Question: What is the measurement shown in the image?
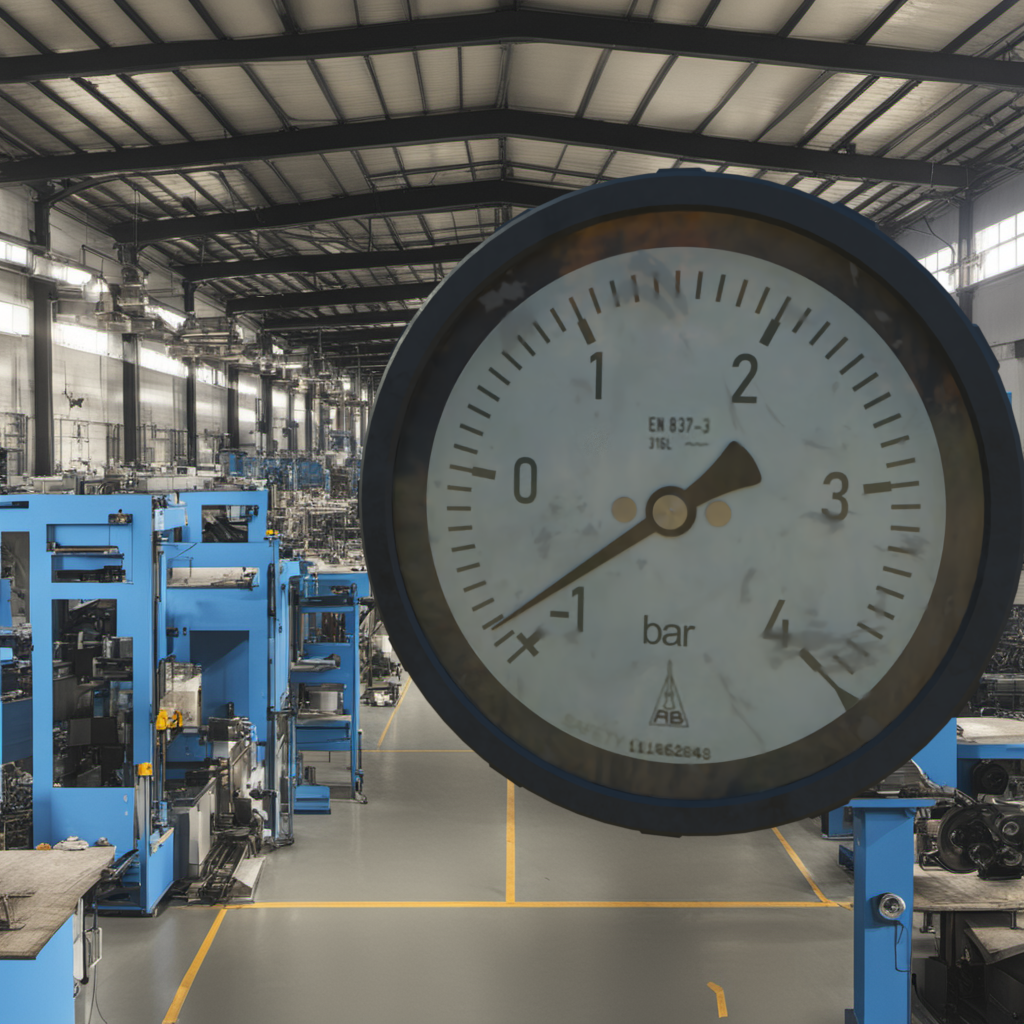
Answer: The result is -0.89
Question: What is the range of this measurement?
Answer: The range is from -1 to 4
Question: What is the minimum and maximum value of the measurement shown in the image?
Answer: The minimum value is -1 and the maximum value is 4